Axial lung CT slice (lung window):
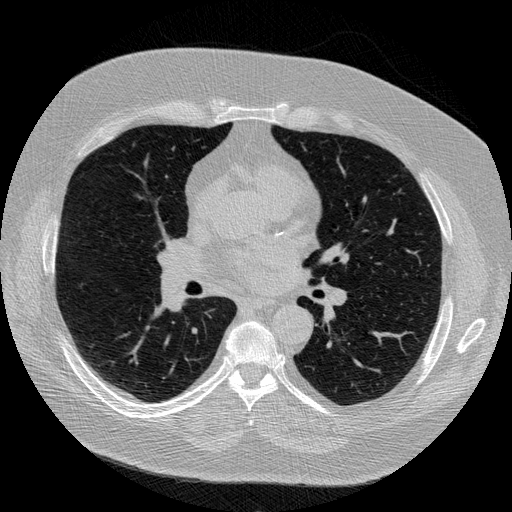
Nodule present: no